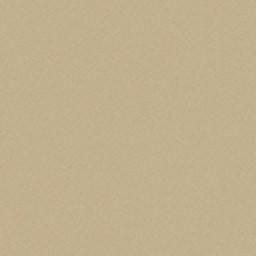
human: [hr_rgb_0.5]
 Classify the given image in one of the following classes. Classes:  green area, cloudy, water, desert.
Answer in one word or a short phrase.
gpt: desert